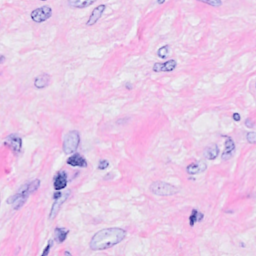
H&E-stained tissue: Breast